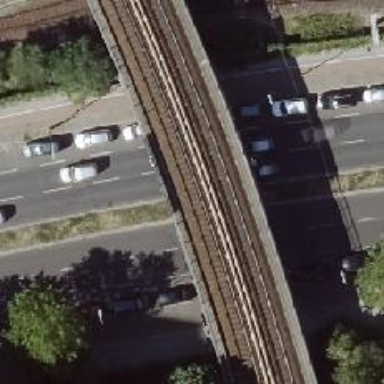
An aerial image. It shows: Bridge carrying electrified light rail track.